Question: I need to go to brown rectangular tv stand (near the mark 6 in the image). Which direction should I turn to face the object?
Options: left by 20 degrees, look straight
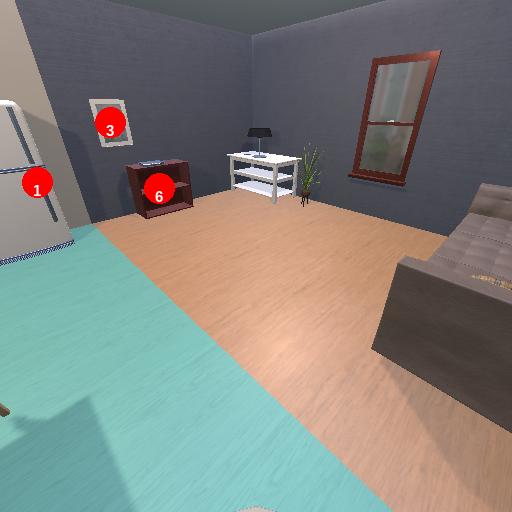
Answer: left by 20 degrees